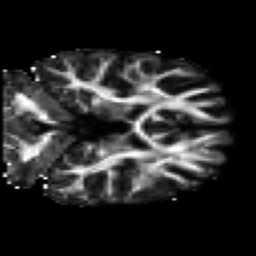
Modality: FA
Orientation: coronal
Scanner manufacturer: ge
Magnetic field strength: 3 T
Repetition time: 7.98 s
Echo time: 0.0701 s